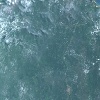
Label: land